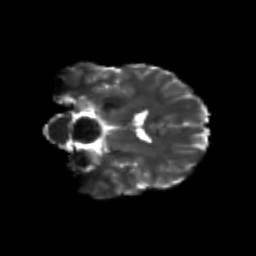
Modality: T2w
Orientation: coronal
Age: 20
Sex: male
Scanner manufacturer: siemens
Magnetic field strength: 3 T
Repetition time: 3.5 s
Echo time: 0.113 s